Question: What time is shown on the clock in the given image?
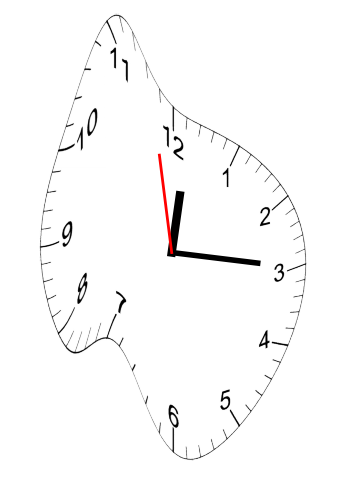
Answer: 12:14:58